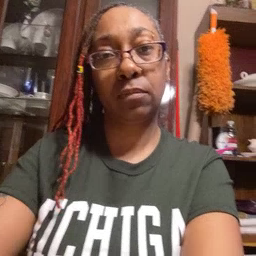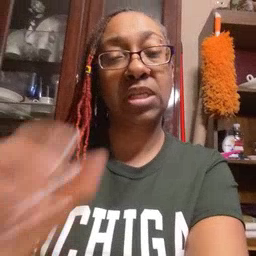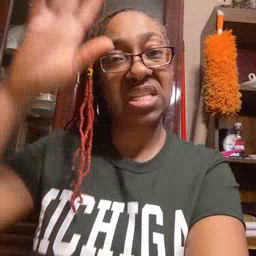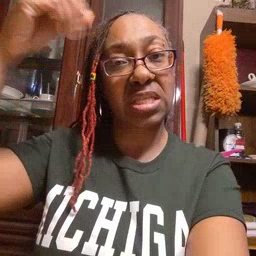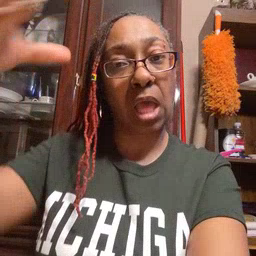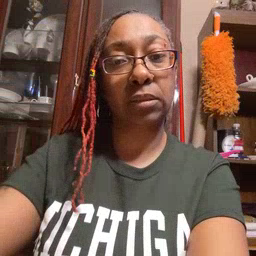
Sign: sun